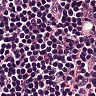
Metastatic tissue present: no